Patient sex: M
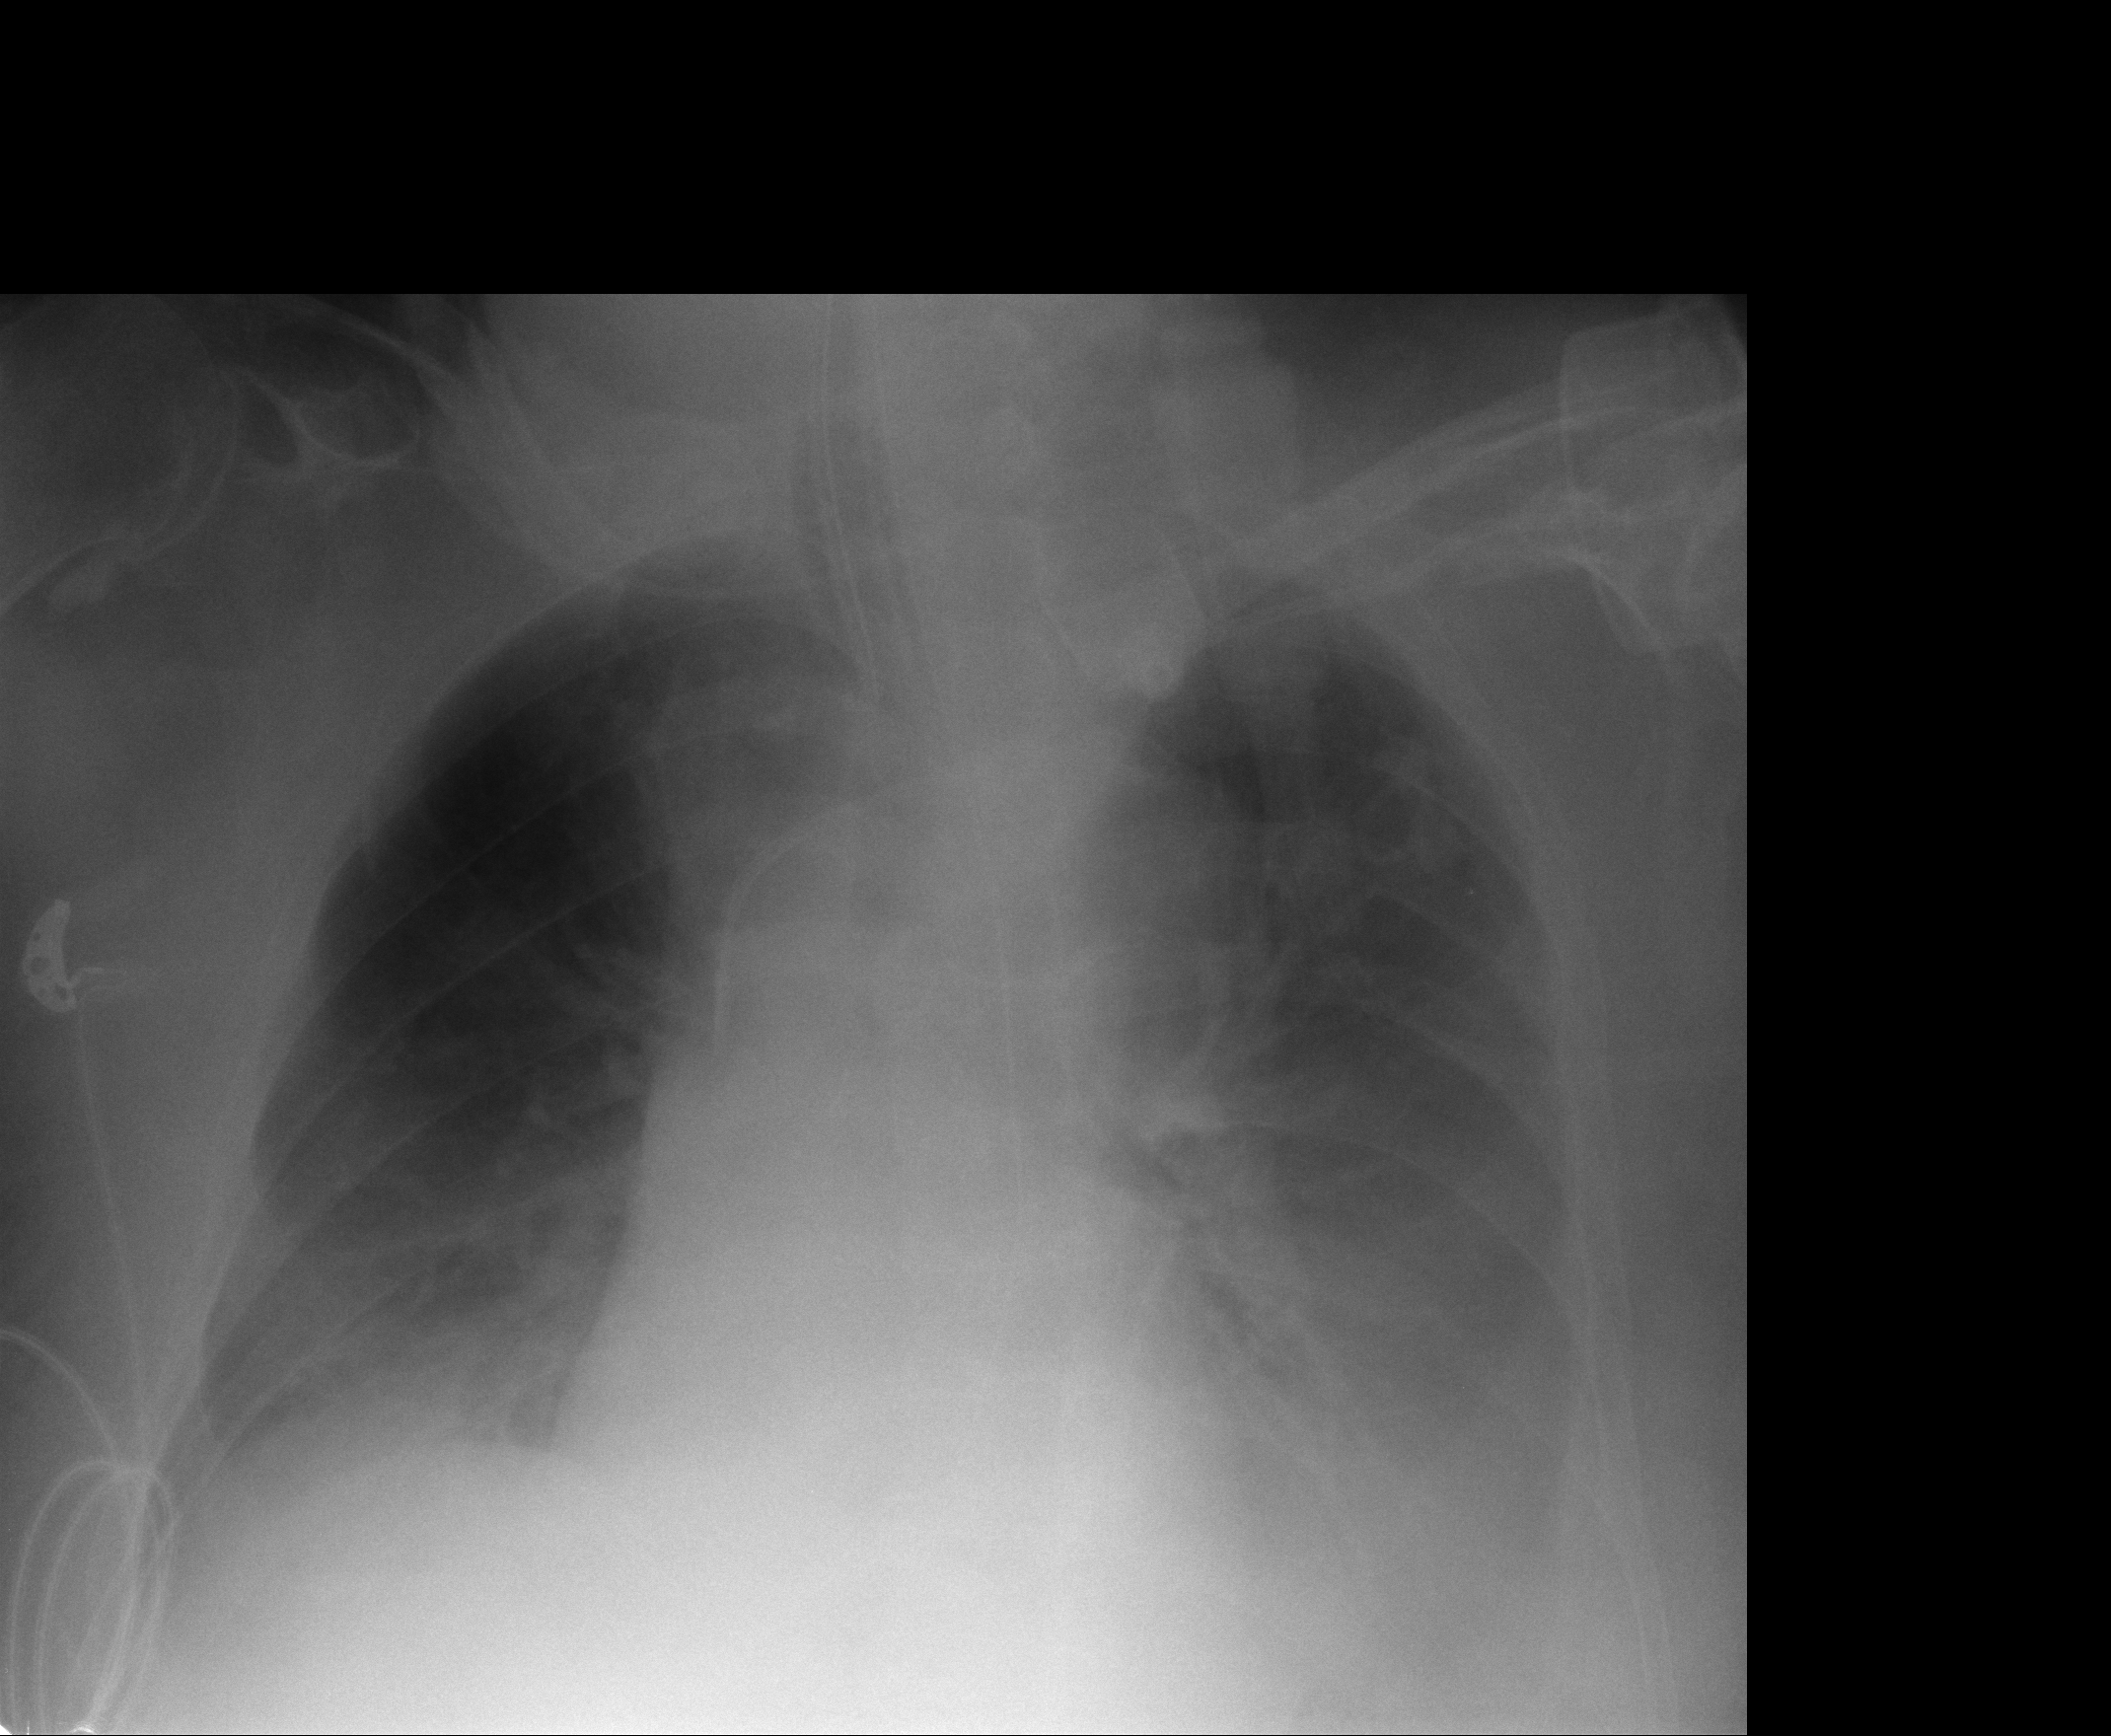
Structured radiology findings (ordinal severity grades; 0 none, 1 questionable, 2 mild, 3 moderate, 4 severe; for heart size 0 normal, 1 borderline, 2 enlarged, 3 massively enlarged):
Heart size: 0
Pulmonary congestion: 2
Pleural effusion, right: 2
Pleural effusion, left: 3
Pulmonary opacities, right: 0
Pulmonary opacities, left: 0
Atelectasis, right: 2
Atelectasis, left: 2